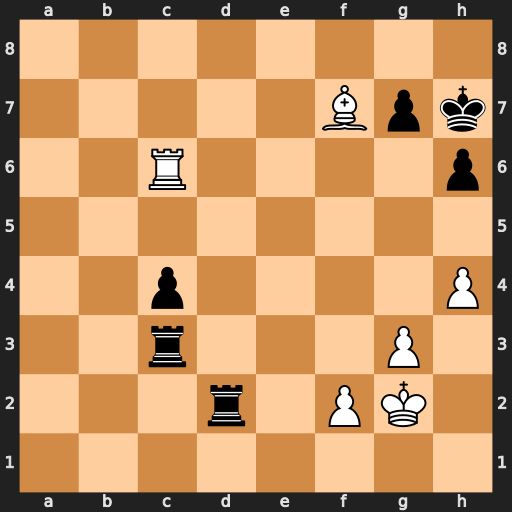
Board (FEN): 8/5Bpk/2R4p/8/2p4P/2r3P1/3r1PK1/8
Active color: w
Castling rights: -
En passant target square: -
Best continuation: Bg6+ Kh8 Rc8+ Rd8 Rxd8#